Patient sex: M
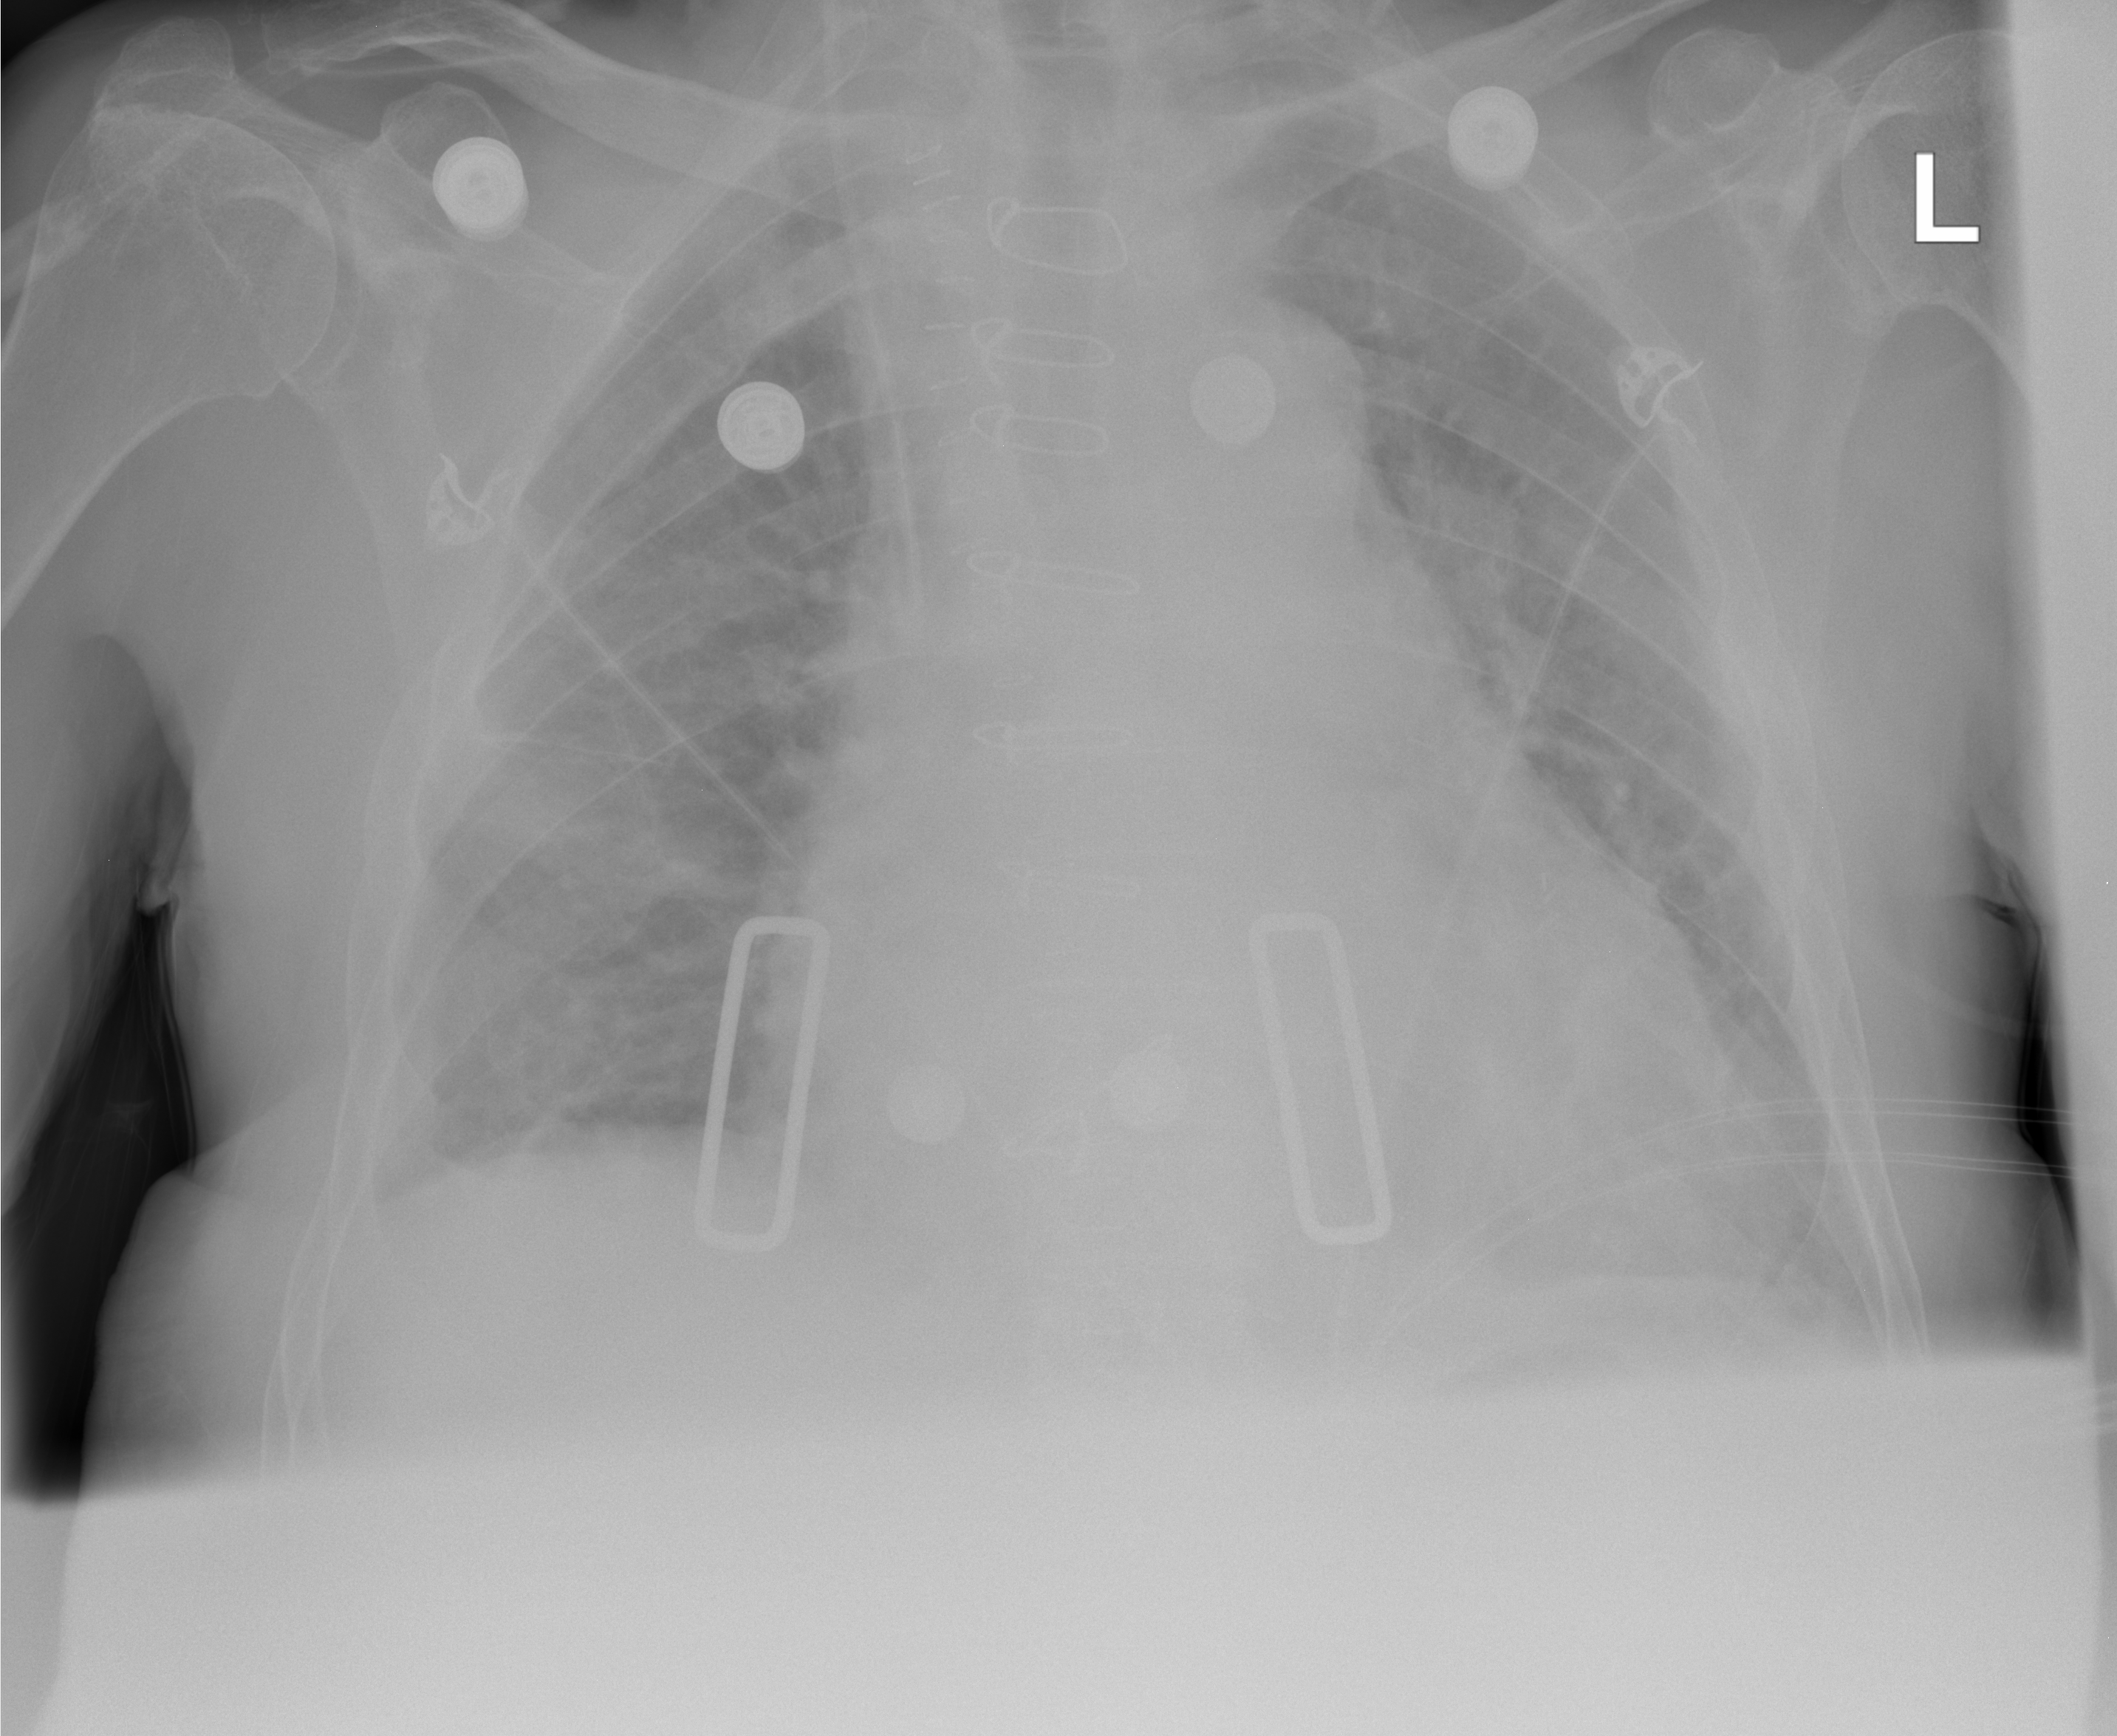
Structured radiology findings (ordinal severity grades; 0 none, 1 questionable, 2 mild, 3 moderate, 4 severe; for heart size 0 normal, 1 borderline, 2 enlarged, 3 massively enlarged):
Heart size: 1
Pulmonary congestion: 3
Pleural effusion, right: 1
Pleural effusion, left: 0
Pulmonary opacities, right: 2
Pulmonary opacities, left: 2
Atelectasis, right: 0
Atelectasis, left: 0